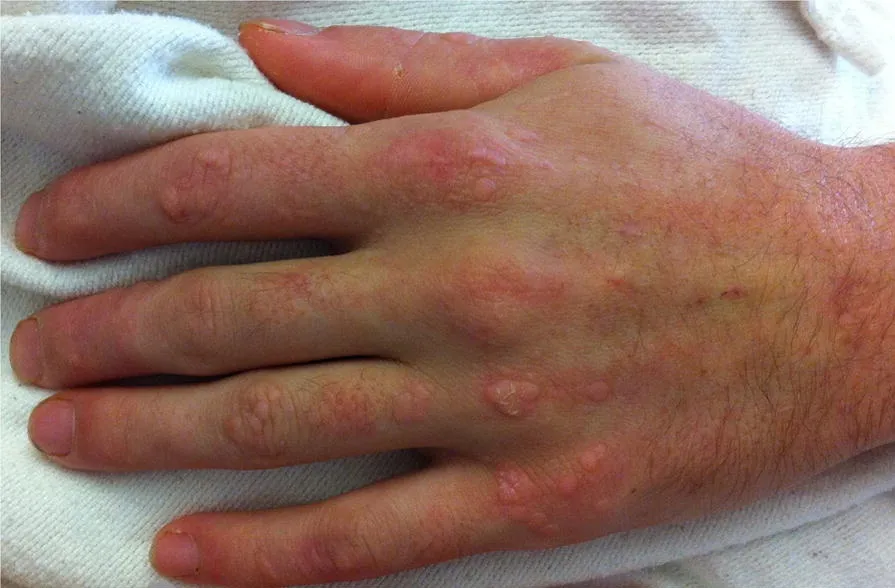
The patient was started on interferon alfa-2b. Within a few days, his warts subsided and his neurocognitive function showed significant improvement.
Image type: medical_photograph (skin_photograph)